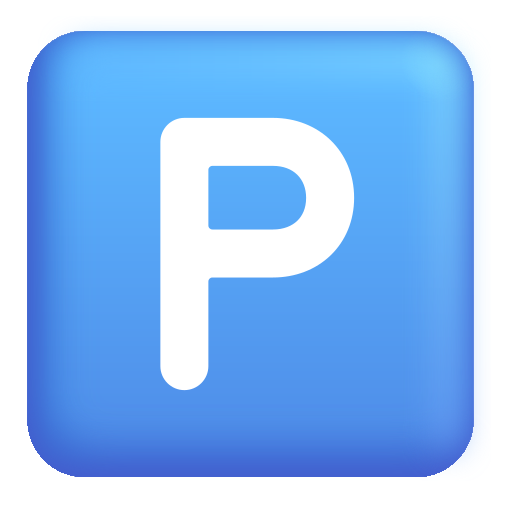
p button color